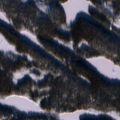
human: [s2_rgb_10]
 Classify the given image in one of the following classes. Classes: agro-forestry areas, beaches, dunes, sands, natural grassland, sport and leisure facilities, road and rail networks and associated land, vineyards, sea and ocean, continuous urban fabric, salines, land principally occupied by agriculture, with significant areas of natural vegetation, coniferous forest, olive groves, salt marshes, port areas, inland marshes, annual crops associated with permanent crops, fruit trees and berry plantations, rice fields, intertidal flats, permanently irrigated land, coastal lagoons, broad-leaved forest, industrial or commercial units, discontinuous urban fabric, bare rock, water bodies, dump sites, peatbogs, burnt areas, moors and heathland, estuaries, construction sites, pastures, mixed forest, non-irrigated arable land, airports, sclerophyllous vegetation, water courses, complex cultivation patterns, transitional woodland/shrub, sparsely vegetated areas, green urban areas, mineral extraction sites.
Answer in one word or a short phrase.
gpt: coniferous forest, transitional woodland/shrub, water bodies